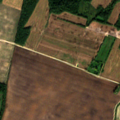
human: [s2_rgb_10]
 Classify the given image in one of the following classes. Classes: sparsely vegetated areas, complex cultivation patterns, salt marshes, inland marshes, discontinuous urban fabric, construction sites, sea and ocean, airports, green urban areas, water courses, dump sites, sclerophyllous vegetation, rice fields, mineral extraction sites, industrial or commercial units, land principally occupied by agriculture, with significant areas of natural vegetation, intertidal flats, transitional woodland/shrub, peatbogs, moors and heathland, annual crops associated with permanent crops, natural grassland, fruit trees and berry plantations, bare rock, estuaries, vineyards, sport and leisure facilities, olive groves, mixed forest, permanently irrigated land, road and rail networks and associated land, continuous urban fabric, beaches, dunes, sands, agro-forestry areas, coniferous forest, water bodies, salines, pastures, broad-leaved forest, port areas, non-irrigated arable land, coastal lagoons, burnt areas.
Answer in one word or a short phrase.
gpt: non-irrigated arable land, complex cultivation patterns, land principally occupied by agriculture, with significant areas of natural vegetation, broad-leaved forest, coniferous forest